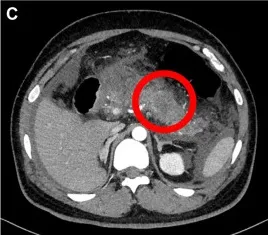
Continuous blood glucose monitoring, mean blood glucose level before and after treatment with diazoxide and enhanced abdominal computer tomography findings compatible with acute necrotizing pancreatitis on admission. Oral diazoxide improved the hypoglycemic state of the patient. The values of amylase and lipase described on day 18 are values before diazoxide treatment. There is no evidence of a pancreatic tumor (C).
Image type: radiology (ct)